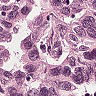
Metastatic tissue present: yes